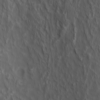
Label: not_dusty